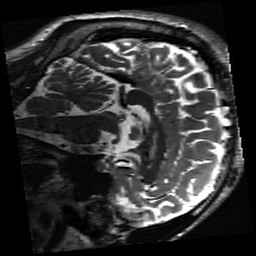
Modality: inplaneT2
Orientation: sagittal